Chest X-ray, PA view. Patient: 60 years old, sex F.
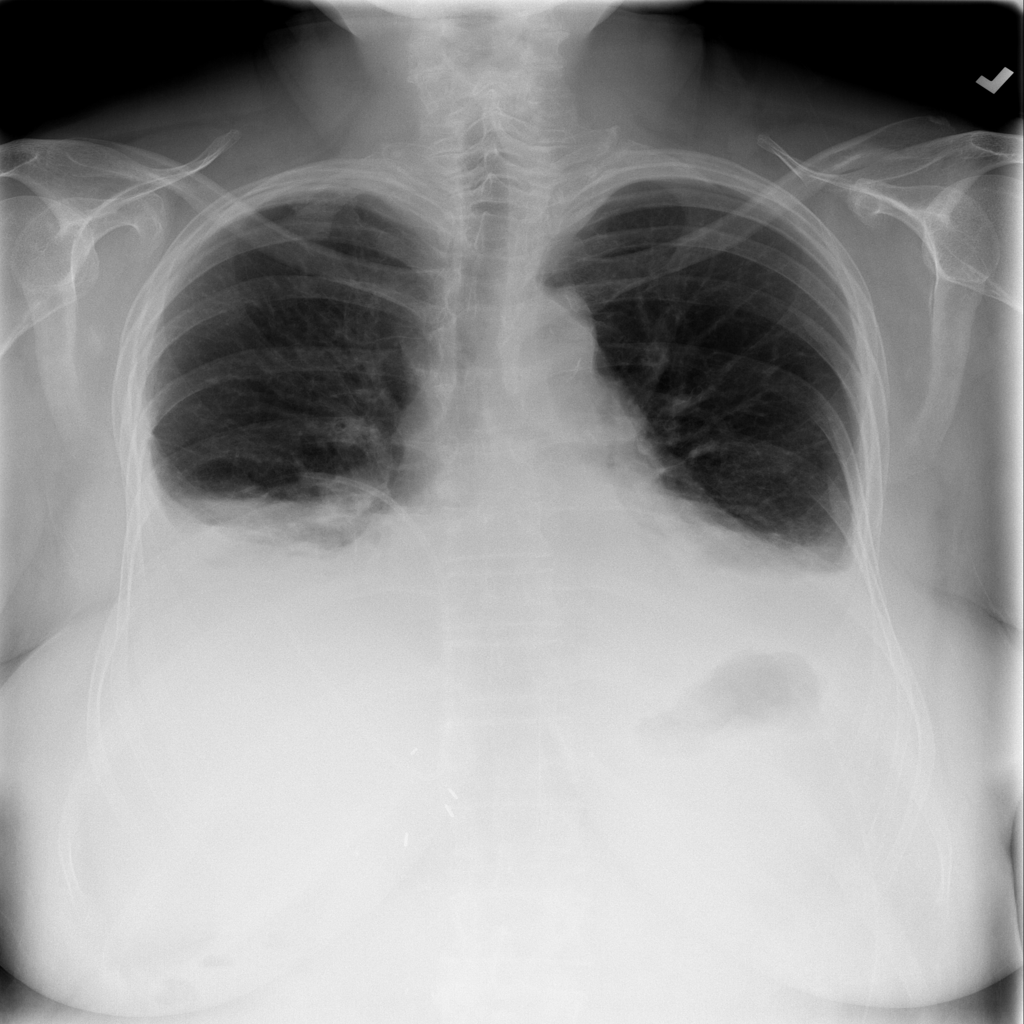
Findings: Atelectasis, Effusion